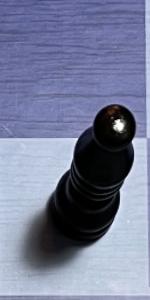
Label: Bishop_Black